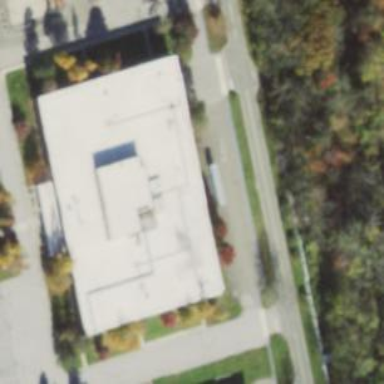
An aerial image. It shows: Commercial building.